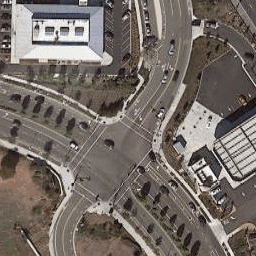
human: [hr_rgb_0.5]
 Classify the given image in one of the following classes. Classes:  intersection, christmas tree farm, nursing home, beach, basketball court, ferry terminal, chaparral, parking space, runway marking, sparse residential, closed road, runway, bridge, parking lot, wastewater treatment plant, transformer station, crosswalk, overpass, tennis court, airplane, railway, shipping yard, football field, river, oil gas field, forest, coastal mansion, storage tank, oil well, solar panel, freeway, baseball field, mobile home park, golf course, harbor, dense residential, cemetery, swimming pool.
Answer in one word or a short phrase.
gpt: intersection